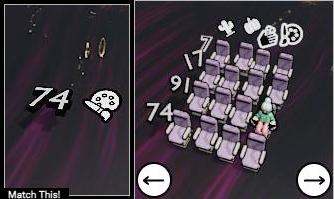
Task: seats
Answer: no